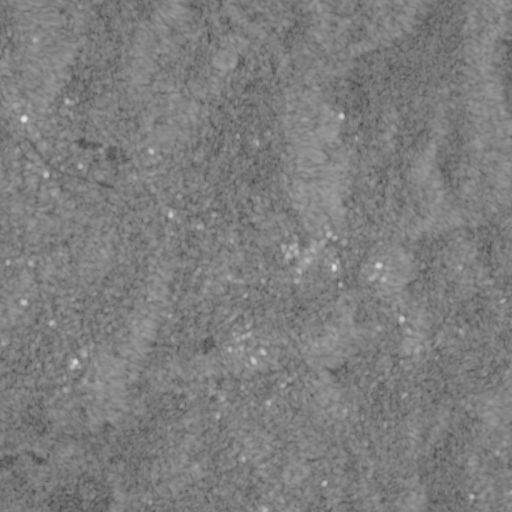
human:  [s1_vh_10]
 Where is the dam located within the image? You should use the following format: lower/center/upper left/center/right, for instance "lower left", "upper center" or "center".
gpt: The dam is located in the lower right of the image.
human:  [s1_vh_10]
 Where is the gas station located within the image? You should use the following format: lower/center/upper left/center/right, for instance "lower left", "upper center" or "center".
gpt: The gas station is located in the center of the image.
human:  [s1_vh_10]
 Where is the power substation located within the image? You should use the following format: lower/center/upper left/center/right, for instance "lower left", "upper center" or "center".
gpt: The power substation is located in the upper left of the image.
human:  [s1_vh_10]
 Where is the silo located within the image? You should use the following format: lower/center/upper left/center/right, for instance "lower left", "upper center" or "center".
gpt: The silo is located in the lower center of the image.
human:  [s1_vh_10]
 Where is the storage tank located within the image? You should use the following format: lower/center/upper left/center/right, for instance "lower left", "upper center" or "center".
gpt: The storage tank is located in the lower right of the image.
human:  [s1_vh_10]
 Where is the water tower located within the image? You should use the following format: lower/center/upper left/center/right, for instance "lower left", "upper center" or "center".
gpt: The water tower is located in the upper center of the image.
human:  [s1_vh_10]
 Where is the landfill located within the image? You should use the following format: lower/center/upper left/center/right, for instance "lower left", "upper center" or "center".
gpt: There is no landfill in the image.

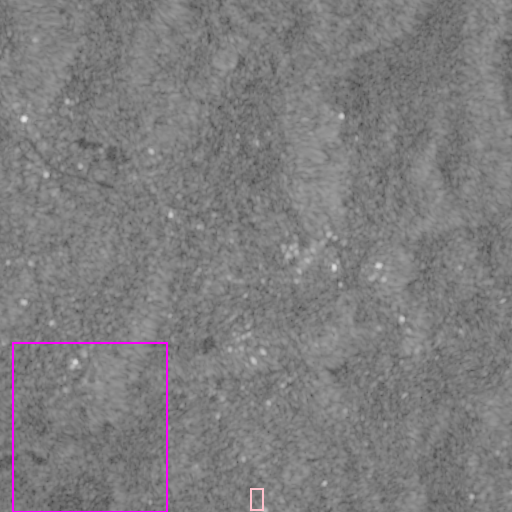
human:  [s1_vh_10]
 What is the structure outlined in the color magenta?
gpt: The structure outlined in magenta is a park.
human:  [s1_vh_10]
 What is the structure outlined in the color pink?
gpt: The structure outlined in pink is a parking lot.
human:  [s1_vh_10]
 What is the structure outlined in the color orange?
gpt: There is no orange outline.